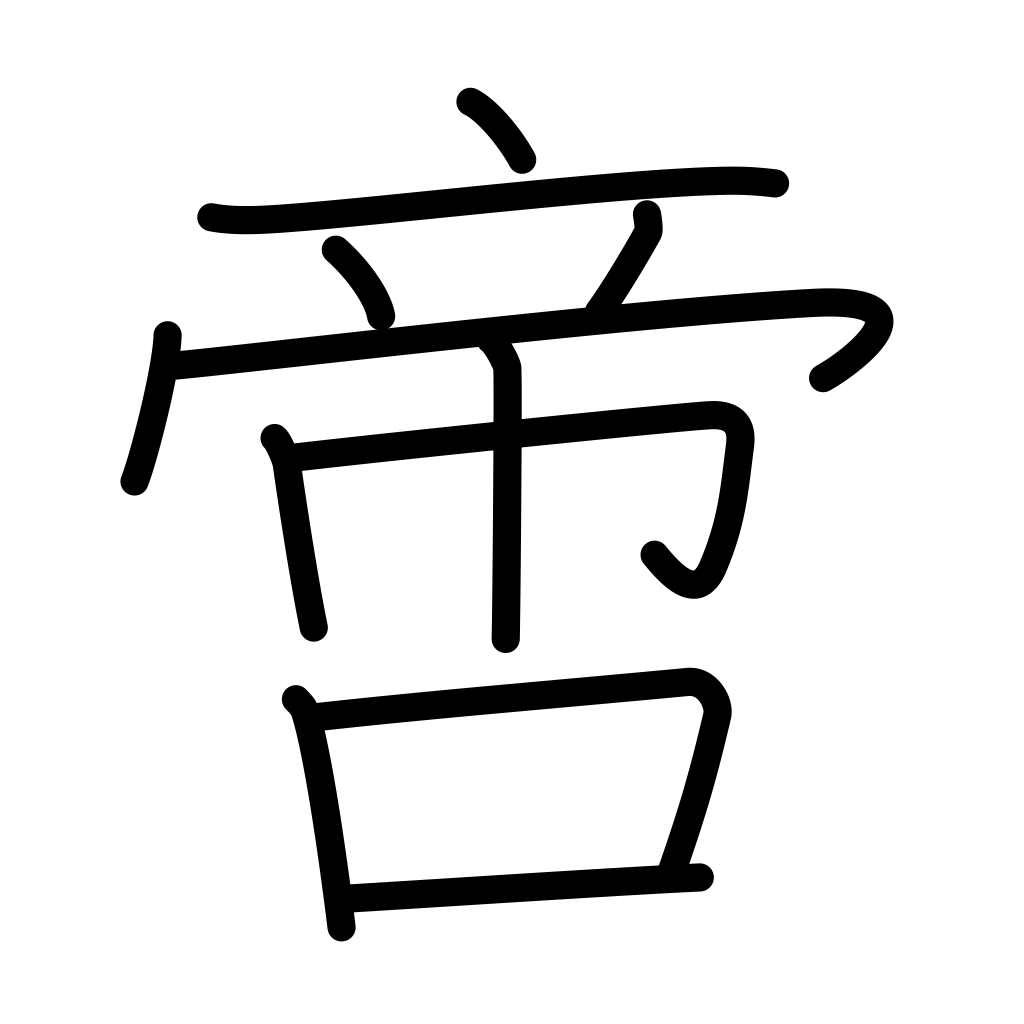
Meaning: incomparable, merely